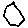
Label: hexagon